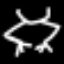
Label: frog